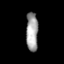
Tissue: skin
Cell type: Others
Senescence score: 0.7453
Nuclear area (px): 458
Mean DAPI intensity: 158.76